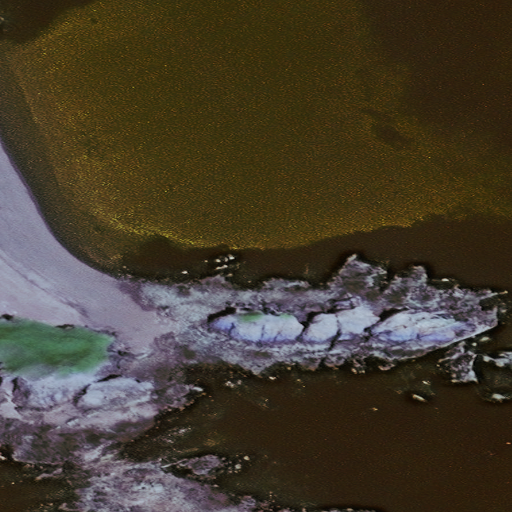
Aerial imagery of cape in Alaska named Cape Kekurnoi containing only unknown